Field crop: tomato
Growth stage: 2
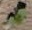
Species: solanum